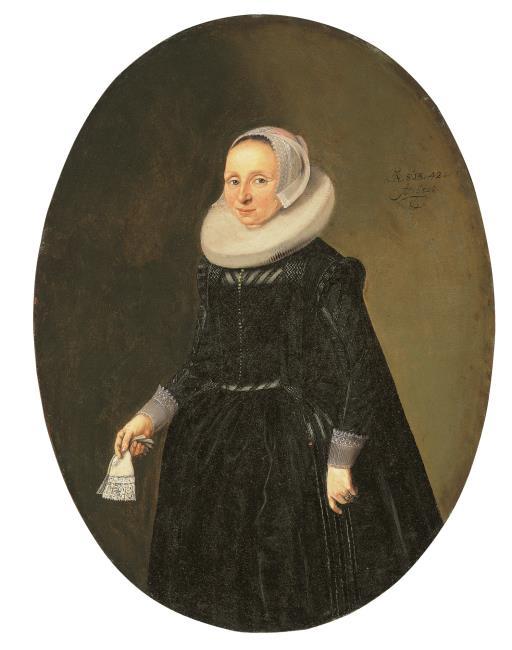
Title: Portrait of a lady holding white gloves in her right hand
Artist: circle of Hendrick Pot as such in cat. sale New York, 2012-01-25/26
Earliest date: 1632
Latest date: 1632
Genre: painting
Iconography: Gloves
Keywords: woman's portrait, standing (position), knee-length portrait, body facing left, facing front, wing cap with starched tails, ruff, glove/gloves in hand